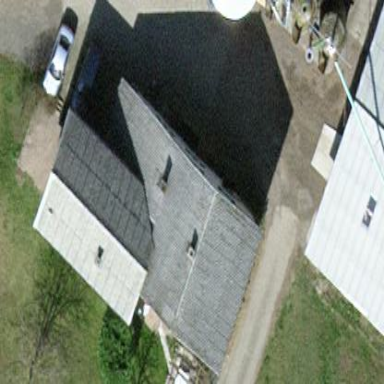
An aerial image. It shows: Farm building with gabled roof.